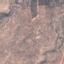
Land use / land cover: HerbaceousVegetation